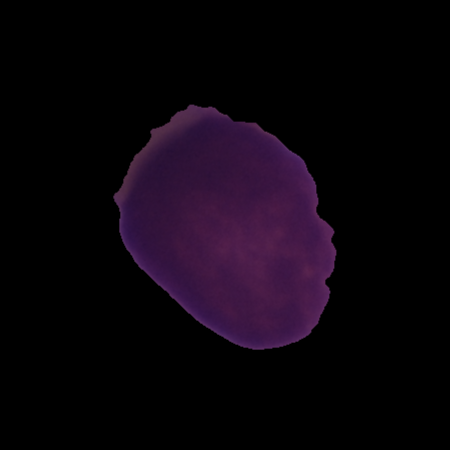
Label: healthy